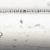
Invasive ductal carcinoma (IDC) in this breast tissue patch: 0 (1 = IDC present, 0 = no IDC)